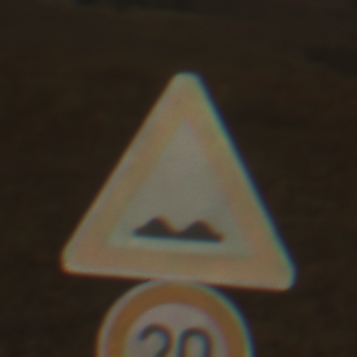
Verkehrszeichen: UnebeneFahrbahn
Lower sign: Geschwindigkeit20
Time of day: MorningAfternoon
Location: Outdoor (Nature)
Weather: Clear
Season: NotSpecified
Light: Natural